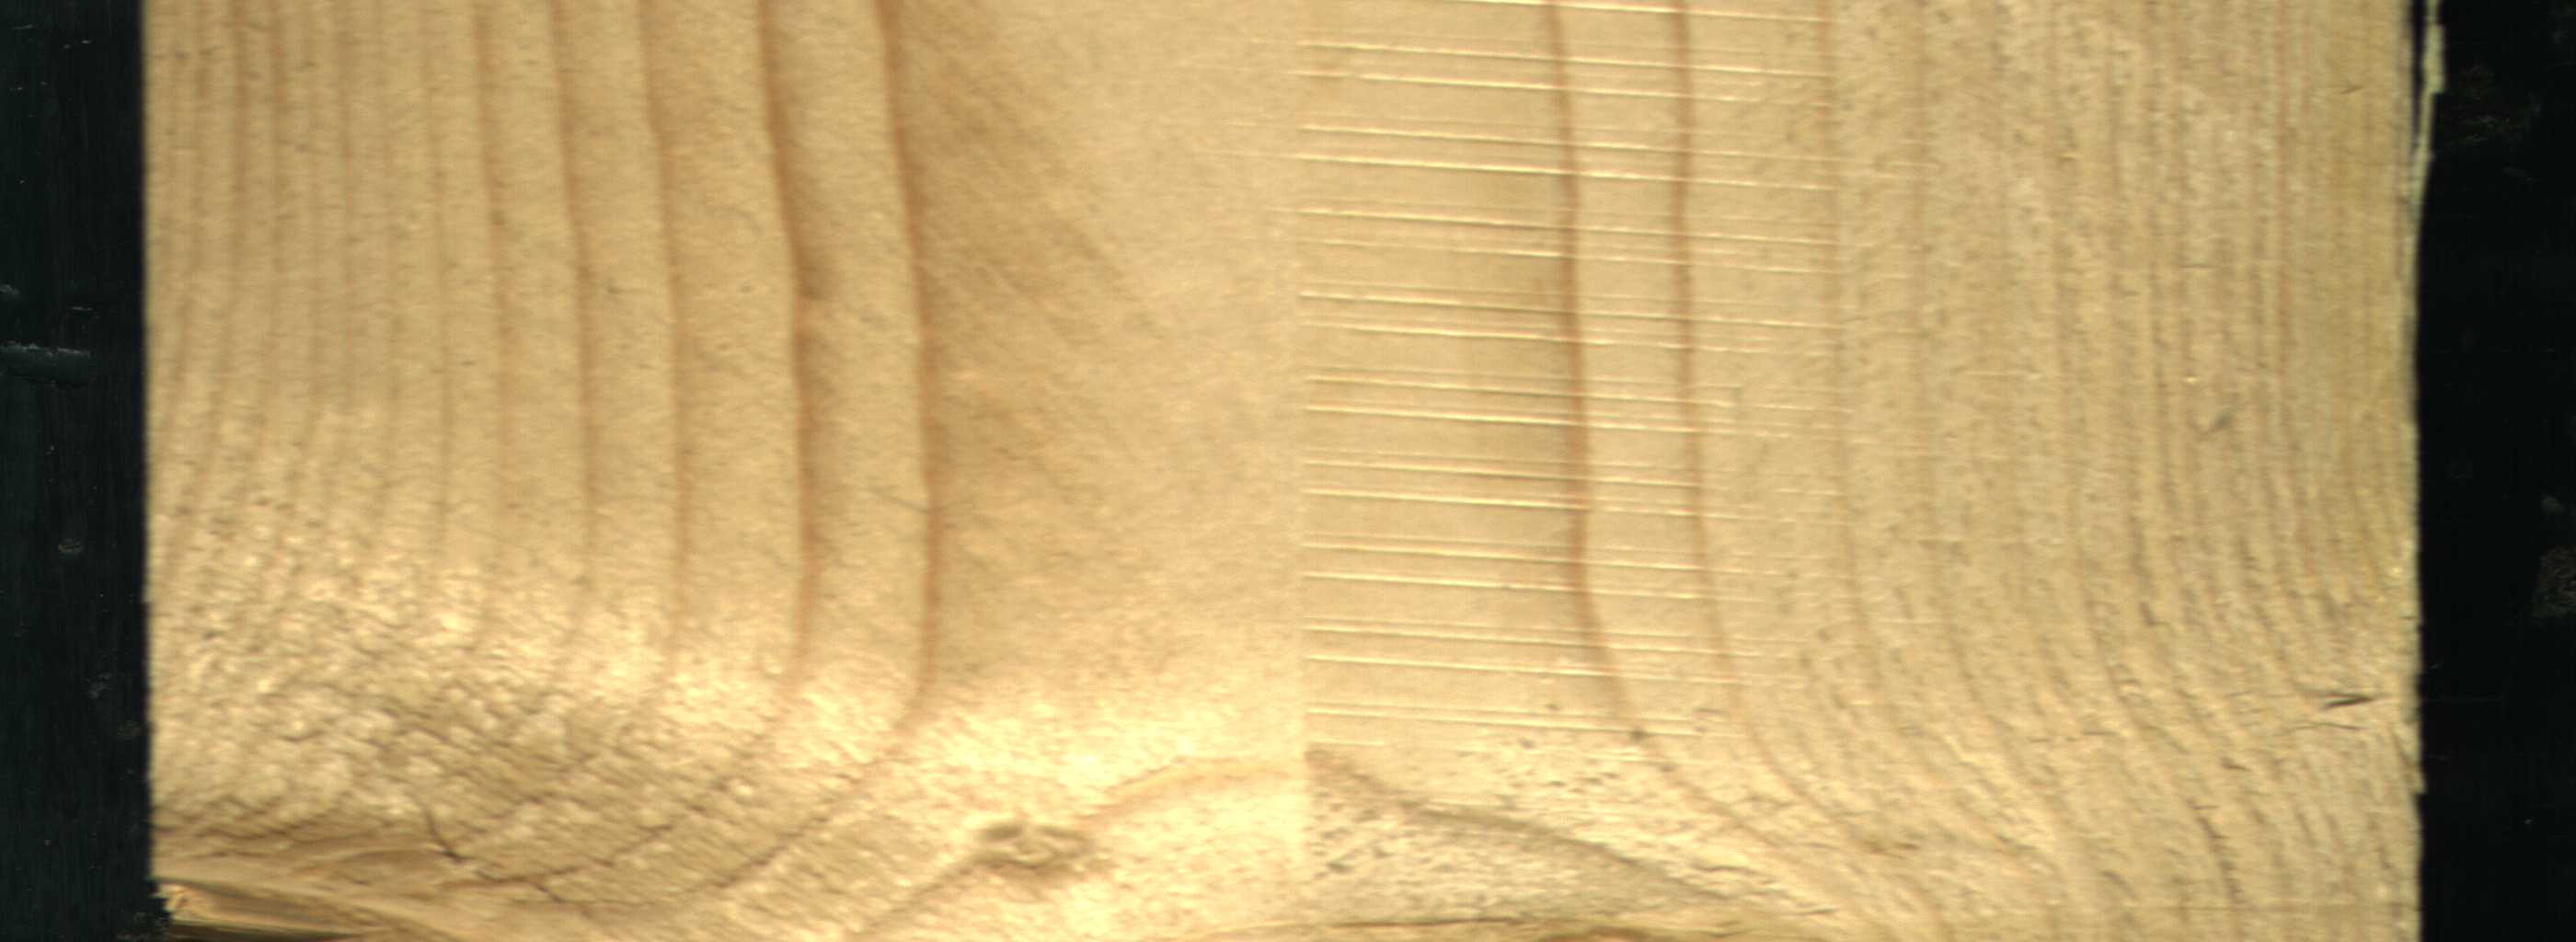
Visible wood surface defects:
Crack
knot_with_crack